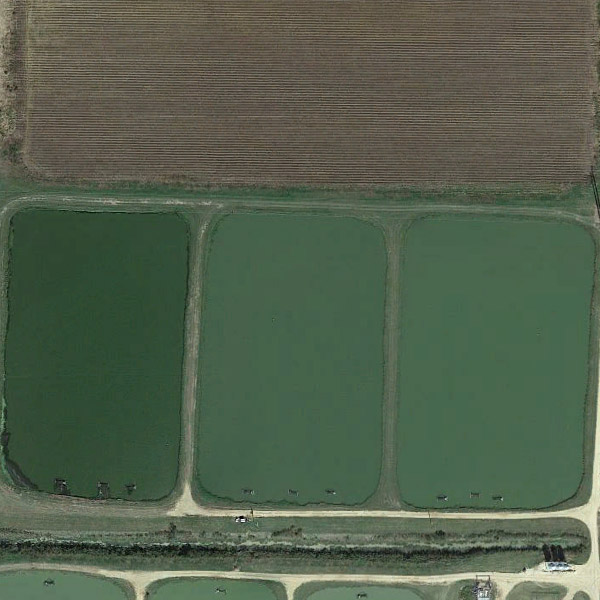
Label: Pond